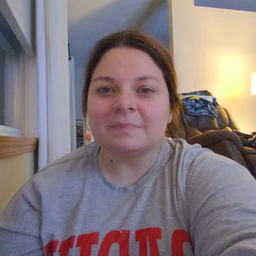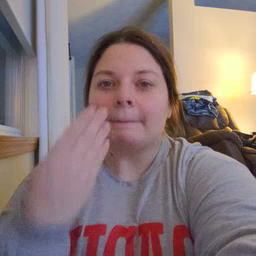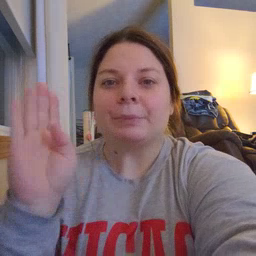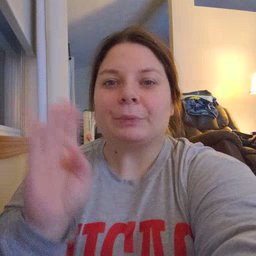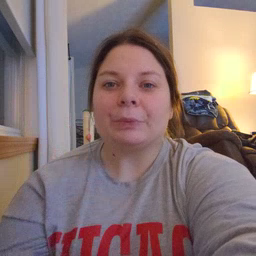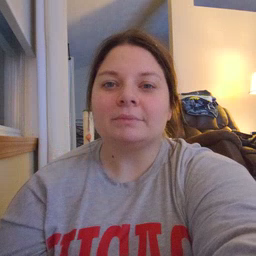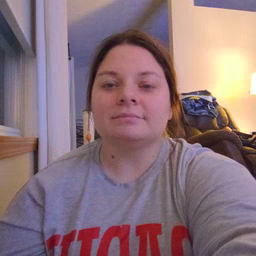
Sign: blue